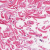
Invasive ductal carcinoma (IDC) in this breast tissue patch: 0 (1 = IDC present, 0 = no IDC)